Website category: jobs
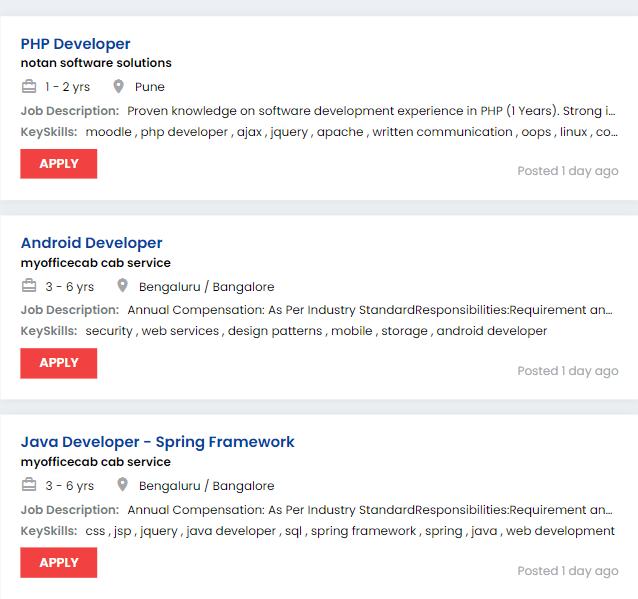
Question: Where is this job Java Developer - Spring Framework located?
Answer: Bengaluru / Bangalore

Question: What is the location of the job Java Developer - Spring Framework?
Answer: Bengaluru / Bangalore

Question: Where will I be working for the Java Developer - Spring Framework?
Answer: Bengaluru / Bangalore

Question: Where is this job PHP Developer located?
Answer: Pune

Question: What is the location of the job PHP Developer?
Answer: Pune

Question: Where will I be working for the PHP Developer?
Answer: Pune

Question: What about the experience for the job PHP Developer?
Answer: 1 - 2 yrs

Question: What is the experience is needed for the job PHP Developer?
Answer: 1 - 2 yrs

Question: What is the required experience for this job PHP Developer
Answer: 1 - 2 yrs

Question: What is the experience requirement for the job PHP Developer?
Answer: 1 - 2 yrs

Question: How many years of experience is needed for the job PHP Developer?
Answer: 1 - 2 yrs

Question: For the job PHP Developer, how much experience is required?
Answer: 1 - 2 yrs

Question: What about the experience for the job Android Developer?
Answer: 3 - 6 yrs

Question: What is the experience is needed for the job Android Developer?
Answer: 3 - 6 yrs

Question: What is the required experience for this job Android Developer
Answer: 3 - 6 yrs

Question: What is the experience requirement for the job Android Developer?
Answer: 3 - 6 yrs

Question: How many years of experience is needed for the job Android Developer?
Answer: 3 - 6 yrs

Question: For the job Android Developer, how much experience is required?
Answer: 3 - 6 yrs

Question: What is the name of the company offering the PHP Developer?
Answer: notan software solutions

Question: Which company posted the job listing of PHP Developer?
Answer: notan software solutions

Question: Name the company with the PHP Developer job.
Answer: notan software solutions

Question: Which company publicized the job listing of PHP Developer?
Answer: notan software solutions

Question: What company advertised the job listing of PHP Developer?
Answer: notan software solutions

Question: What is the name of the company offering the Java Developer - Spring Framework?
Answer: myofficecab cab service

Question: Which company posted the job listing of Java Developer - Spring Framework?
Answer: myofficecab cab service

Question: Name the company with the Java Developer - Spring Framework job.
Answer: myofficecab cab service

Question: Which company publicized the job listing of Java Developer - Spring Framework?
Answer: myofficecab cab service

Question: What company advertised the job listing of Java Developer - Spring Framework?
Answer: myofficecab cab service

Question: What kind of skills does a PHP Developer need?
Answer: moodle , php developer , ajax , jquery , apache , written communication , oops , linux , codeigniter , php , mysql , api , mvc

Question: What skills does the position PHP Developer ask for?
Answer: moodle , php developer , ajax , jquery , apache , written communication , oops , linux , codeigniter , php , mysql , api , mvc

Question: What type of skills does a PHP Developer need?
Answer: moodle , php developer , ajax , jquery , apache , written communication , oops , linux , codeigniter , php , mysql , api , mvc

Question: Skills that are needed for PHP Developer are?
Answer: moodle , php developer , ajax , jquery , apache , written communication , oops , linux , codeigniter , php , mysql , api , mvc

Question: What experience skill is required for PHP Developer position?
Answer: moodle , php developer , ajax , jquery , apache , written communication , oops , linux , codeigniter , php , mysql , api , mvc

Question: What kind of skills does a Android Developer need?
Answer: security , web services , design patterns , mobile , storage , android developer

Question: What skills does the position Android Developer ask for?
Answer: security , web services , design patterns , mobile , storage , android developer

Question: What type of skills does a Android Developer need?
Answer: security , web services , design patterns , mobile , storage , android developer

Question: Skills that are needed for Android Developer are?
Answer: security , web services , design patterns , mobile , storage , android developer

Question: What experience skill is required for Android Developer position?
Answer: security , web services , design patterns , mobile , storage , android developer

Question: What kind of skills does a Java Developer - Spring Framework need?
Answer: css , jsp , jquery , java developer , sql , spring framework , spring , java , web development

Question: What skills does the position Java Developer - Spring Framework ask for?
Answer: css , jsp , jquery , java developer , sql , spring framework , spring , java , web development

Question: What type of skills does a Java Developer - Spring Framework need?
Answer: css , jsp , jquery , java developer , sql , spring framework , spring , java , web development

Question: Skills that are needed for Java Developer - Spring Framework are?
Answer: css , jsp , jquery , java developer , sql , spring framework , spring , java , web development

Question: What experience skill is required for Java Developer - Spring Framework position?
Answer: css , jsp , jquery , java developer , sql , spring framework , spring , java , web development